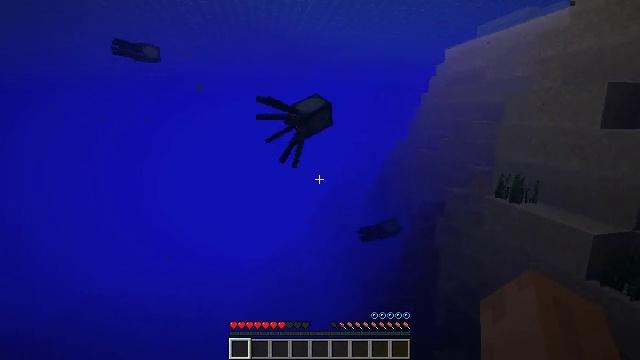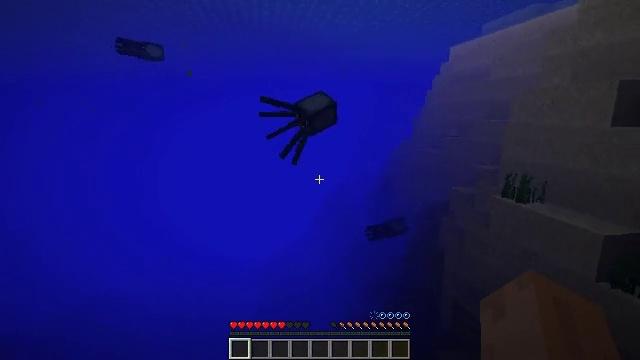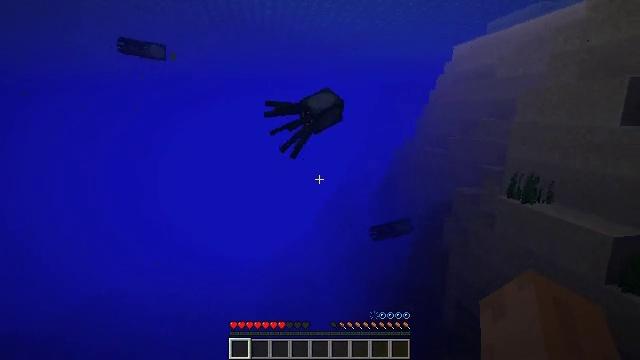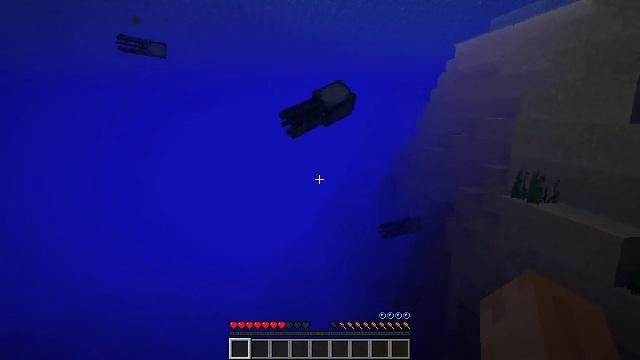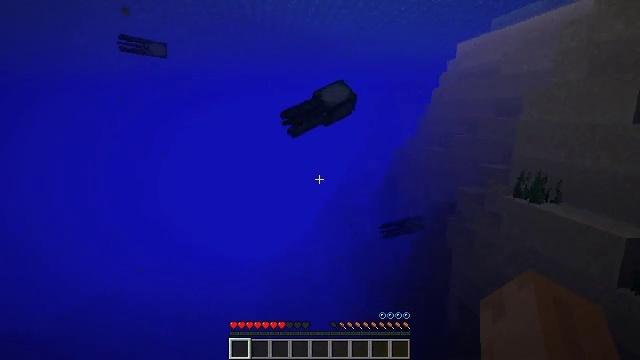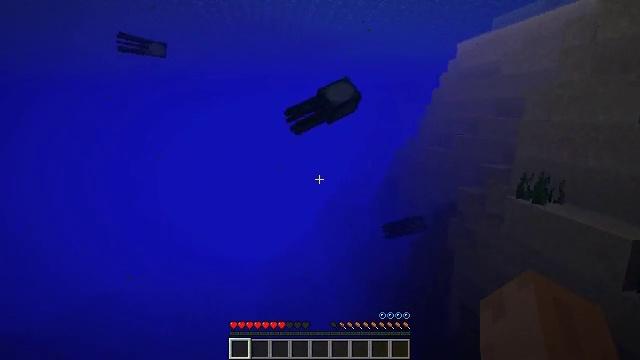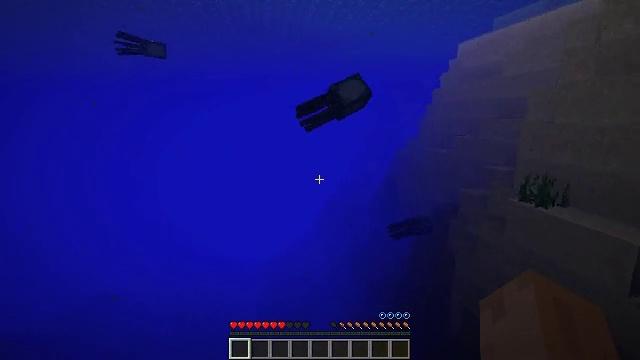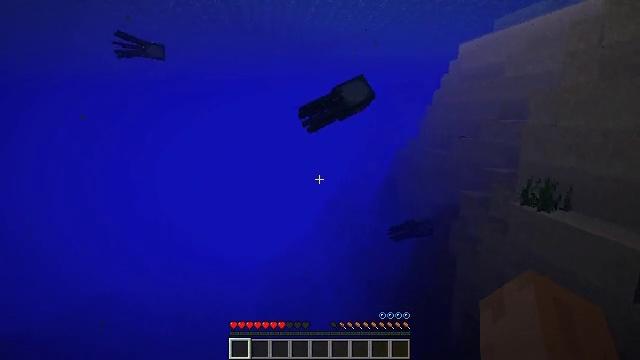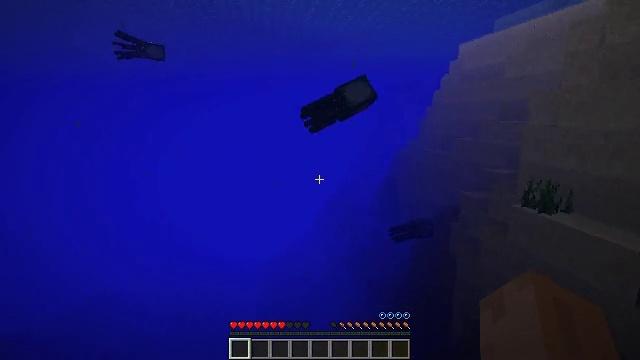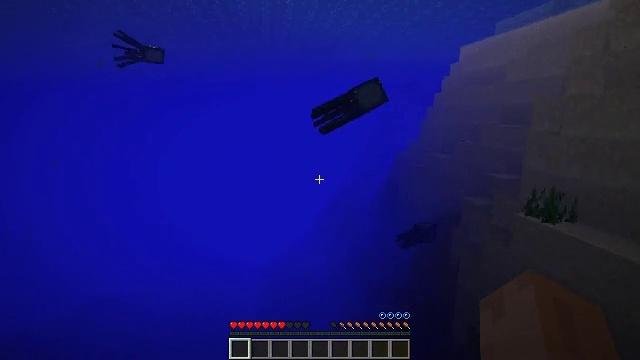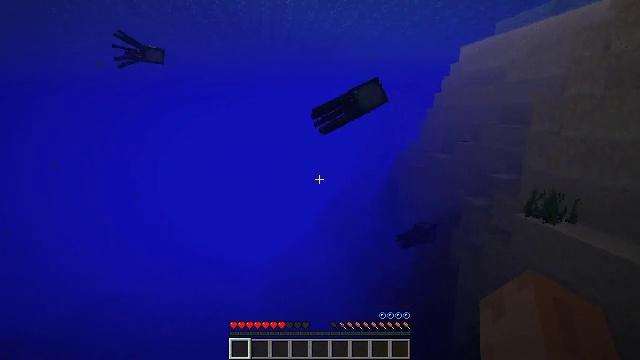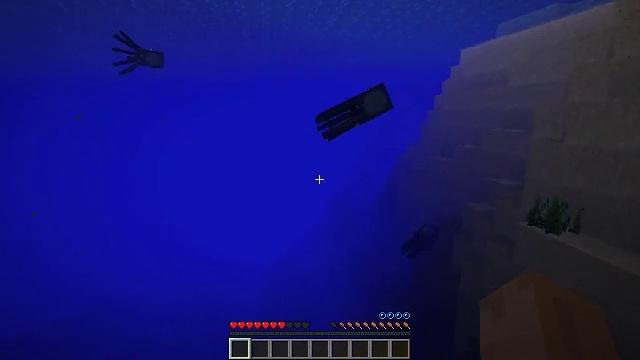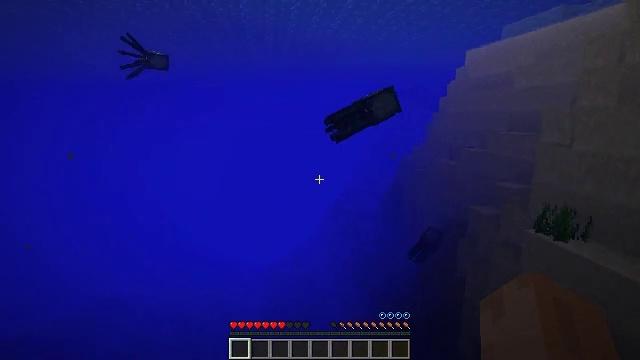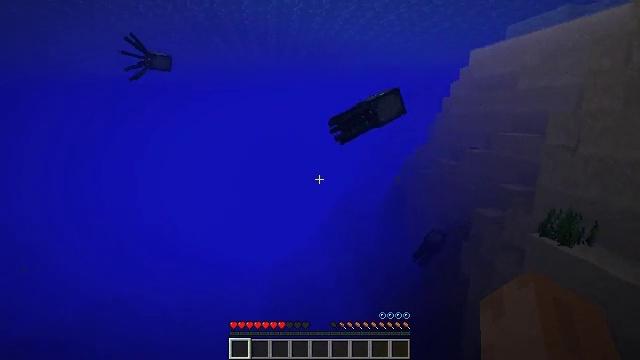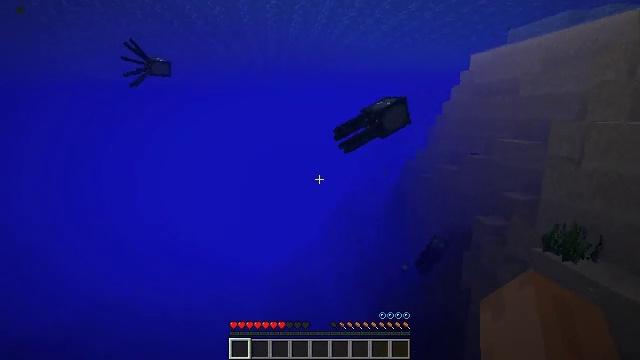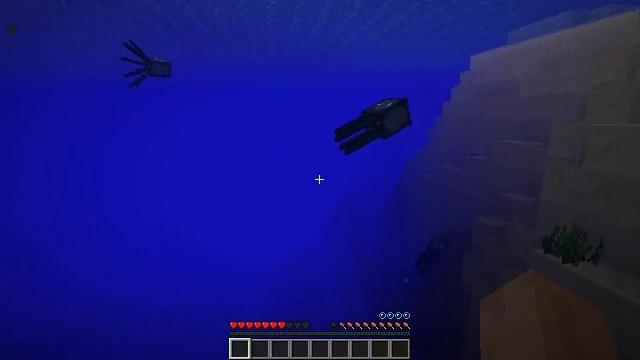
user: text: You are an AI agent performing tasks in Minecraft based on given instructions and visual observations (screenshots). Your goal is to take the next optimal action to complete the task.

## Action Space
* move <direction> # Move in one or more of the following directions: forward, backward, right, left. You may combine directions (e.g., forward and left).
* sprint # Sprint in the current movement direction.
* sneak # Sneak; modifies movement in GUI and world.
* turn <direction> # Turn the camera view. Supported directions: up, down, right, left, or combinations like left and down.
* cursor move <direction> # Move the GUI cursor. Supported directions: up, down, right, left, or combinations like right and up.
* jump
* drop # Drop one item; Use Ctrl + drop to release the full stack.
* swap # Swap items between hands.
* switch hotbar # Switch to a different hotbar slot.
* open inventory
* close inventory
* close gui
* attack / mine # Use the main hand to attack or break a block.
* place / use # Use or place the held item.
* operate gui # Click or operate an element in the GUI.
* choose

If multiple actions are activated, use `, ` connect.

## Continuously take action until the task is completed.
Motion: motion action
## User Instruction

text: Collect birch planks from structures.
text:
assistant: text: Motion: move forward, attack / mine
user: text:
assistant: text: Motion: move forward, attack / mine
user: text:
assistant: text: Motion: move forward, attack / mine
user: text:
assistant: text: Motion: move forward, attack / mine
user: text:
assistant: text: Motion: move forward, attack / mine, jump
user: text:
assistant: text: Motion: move forward, attack / mine, jump
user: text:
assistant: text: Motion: move forward, attack / mine, jump
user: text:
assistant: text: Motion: move forward, attack / mine, jump
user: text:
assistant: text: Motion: move forward, attack / mine, jump
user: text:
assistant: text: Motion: move forward, attack / mine, jump
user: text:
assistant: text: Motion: move forward, attack / mine, jump
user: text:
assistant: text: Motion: move forward, attack / mine, jump
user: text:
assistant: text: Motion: move forward, attack / mine, jump
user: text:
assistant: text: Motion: move forward, attack / mine, jump
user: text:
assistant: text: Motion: move forward, attack / mine, jump
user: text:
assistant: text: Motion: move forward, attack / mine, jump
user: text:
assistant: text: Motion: move forward, attack / mine, jump
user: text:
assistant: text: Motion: move forward, attack / mine, jump
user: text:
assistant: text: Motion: move forward, attack / mine, jump
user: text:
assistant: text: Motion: move forward, attack / mine, jump
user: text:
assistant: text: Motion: move forward, attack / mine, jump
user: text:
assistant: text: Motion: move forward, attack / mine, jump
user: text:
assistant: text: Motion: move forward, attack / mine, jump
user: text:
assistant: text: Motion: move forward, attack / mine
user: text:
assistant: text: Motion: move forward, attack / mine
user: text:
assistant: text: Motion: move forward, attack / mine
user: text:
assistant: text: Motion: move forward, attack / mine
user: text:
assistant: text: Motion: move forward, attack / mine
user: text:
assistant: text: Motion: move forward, attack / mine
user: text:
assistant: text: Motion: move forward, attack / mine